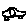
Label: car